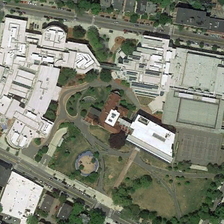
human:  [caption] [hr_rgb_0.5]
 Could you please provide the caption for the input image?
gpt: several large buildings and many green trees are in a school .

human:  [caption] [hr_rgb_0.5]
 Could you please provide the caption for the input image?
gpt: several large buildings and many green trees are in a school .

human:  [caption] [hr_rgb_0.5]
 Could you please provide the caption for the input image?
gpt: several large buildings and many green trees are in a school .

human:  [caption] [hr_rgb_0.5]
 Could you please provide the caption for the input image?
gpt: several large buildings and many green trees are in a school .

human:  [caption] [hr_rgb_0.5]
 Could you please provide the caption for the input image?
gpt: several large buildings and many green trees are in a school .